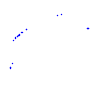
Particle: proton